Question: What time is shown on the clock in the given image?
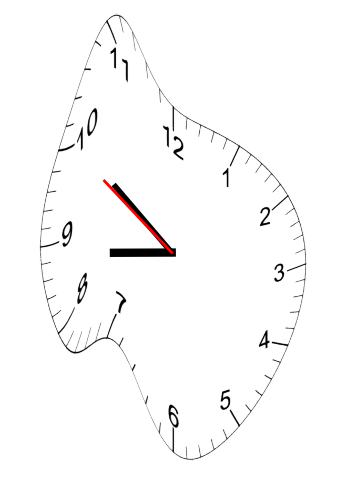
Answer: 08:50:50